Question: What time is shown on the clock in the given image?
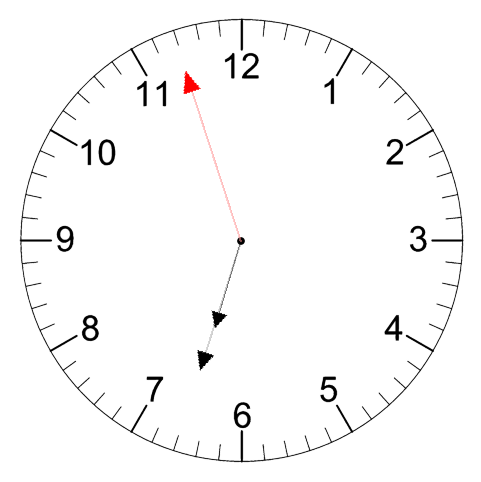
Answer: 06:32:57